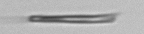
Label: fiber